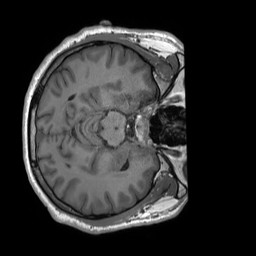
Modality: T1w
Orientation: axial
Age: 27
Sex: male
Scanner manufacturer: siemens
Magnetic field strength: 3 T
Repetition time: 1.8 s
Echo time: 0.00232 s